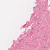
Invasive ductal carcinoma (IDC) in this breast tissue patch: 0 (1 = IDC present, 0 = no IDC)